Question: I have the following in my 'Default.aspx' page (By default the 'Status' tab and it's 'content' is shown when the page loads):
'''
<asp:Content runat="server" ID="FeaturedContent3" ContentPlaceHolderID="ContentMain">
<div style="padding-left: 10px; padding-top: 10px;">
<asp:BulletedList ID="tabs" ClientIDMode="Static" runat="server" DisplayMode="HyperLink">
<asp:ListItem Text="Status" Value="#tab1"></asp:ListItem>
<asp:ListItem Text="Your Tasks" Value="#tab2"></asp:ListItem>
<asp:ListItem Text="Messages" Value="#tab3"></asp:ListItem>
<asp:ListItem Text="Dependencies" Value="#tab4"></asp:ListItem>
<asp:ListItem Text="Documents" Value="#tab5"></asp:ListItem>
<asp:ListItem Text="Pro-Forma" Value="#tab6"></asp:ListItem>
<asp:ListItem Text="Admin Controls" Value="#tab7"></asp:ListItem>
</asp:BulletedList>
<asp:Panel ID="content" runat="server" ClientIDMode="Static">
<asp:Panel ID="tab1" ClientIDMode="Static" runat="server">THIS IS A STATUS
<asp:GridView ID="yourTasksGV" runat="server" ClientIDMode="Static">
</asp:GridView>
</asp:Panel>
<asp:Panel ID="tab2" ClientIDMode="Static" runat="server">THIS IS YOUR TASKS
</asp:Panel>
<asp:Panel ID="tab3" ClientIDMode="Static" runat="server">THIS IS A MESSAGE</asp:Panel>
<asp:Panel ID="tab4" ClientIDMode="Static" runat="server">THIS IS A DEPENDENCIES</asp:Panel>
<asp:Panel ID="tab5" ClientIDMode="Static" runat="server">THIS IS A DOCUMENT</asp:Panel>
<asp:Panel ID="tab6" ClientIDMode="Static" runat="server">THIS IS A PRO-FORMA</asp:Panel>
<asp:Panel ID="tab7" ClientIDMode="Static" runat="server">THIS IS A ADMIN CONTROLS</asp:Panel>
</asp:Panel>
</div>
</asp:Content>
'''
The respective 'content' is shown based on the tab that is clicked, which is controlled through JQuery. I am populating the 'GridView' inside the Status tab content from code-behind for 'Default.aspx':
'''
public void PullData()
{
DataTable taskData = new DataTable();
string connString = @"user id = myid1;" + "password= myP@$$w0Rd; server= dev-mag; database= Ob;" + "connection timeout=30";
string query = @"SELECT column1, column2, column3, column4, column5
FROM dbo.table13934";
using (SqlConnection conn = new SqlConnection(connString))
{
try
{
SqlCommand cmd = new SqlCommand(query, conn);
// create data adapter
SqlDataAdapter da = new SqlDataAdapter(query, conn);
// this will query your database and return the result to your datatable
da.Fill(taskData);
//conn.Close();
yourTasksGV.DataSource = taskData;
yourTasksGV.DataBind();
}
catch (Exception ex)
{
string error = ex.Message;
}
}
}
protected void Page_Load(object sender, EventArgs e)
{
PullData();
}
'''
When the page loads, the 'content' just displays 'THIS IS A STATUS' and nothing in the 'GridView' but if I take the 'GridView' out of the 'content' and place anywhere else on the page, it shows the data that was retrieved from the SQL Query.
Why is this happening and how can I resolve it?
Debugger:

Not sure where the extra DIV is being created from :/
This is the Jquery code:
'''
<script type="text/javascript">
$(document).ready(function () {
$("#content div").hide(); // Initially hide all content
$("#tabs li:first").attr("id", "current"); // Activate first tab
$("#content div:first").fadeIn(); // Show first tab content
$('#tabs a').click(function (e) {
e.preventDefault();
$("#content div").hide(); //Hide all content
$("#tabs li").attr("id", ""); //Reset id's
$(this).parent().attr("id", "current"); // Activate this
//$('#' + $(this).attr('title')).fadeIn(); // Show content for current tab
$($(this).attr('href')).fadeIn();
});
});
</script>
'''
Not sure where the 'JQuery################' is coming from...
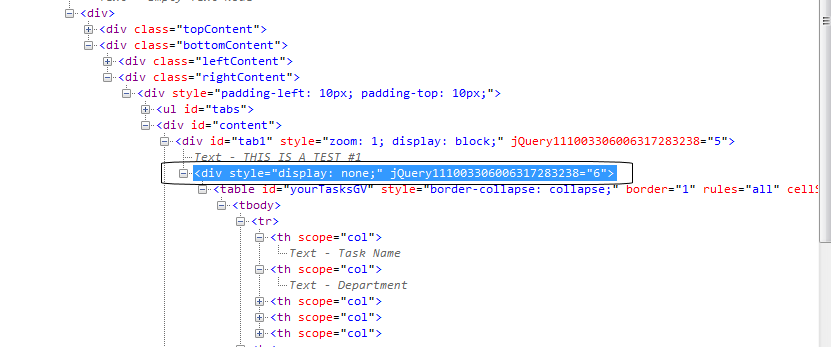
Answer: The reason you're not seeing the gridview displayed is because your jquery checks for '$("#content div:first").fadeIn();'
'''
#content div // references your main panel and tab1 panel
'''
And the html generates another '<div>' for the gridview itself which is not checked in your code. So change your script as below. I added '$("#content div div:first").fadeIn();' to both the conditions.
'''
<script type="text/javascript">
$(document).ready(function () {
$("#content div").hide(); // Initially hide all content
$("#tabs li:first").attr("id", "current"); // Activate first tab
$("#content div:first").fadeIn(); // Show first tab content
$("#content div div:first").fadeIn(); // New code to show the gridview
$('#tabs a').click(function (e) {
e.preventDefault();
$("#content div").hide(); //Hide all content
$("#tabs li").attr("id", ""); //Reset id's
$(this).parent().attr("id", "current"); // Activate this
//$('#' + $(this).attr('title')).fadeIn(); // Show content for current tab
$($(this).attr('href')).fadeIn();
$("#content div div:first").fadeIn(); // New code to show the gridview
});
});
</script>
'''
This should display the first tab with gridview upon page load and again when you click on the 'Status' link. There could be more sophisticated solution than this but this is what I came up with based on your code approach.